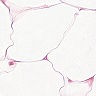
Metastatic tissue present: no